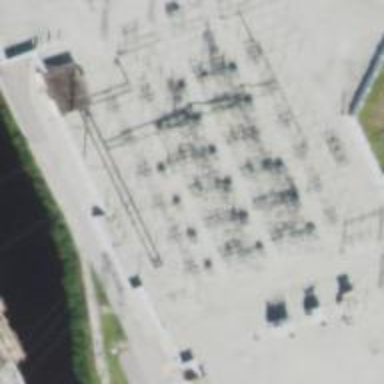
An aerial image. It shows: Switch for power supply.